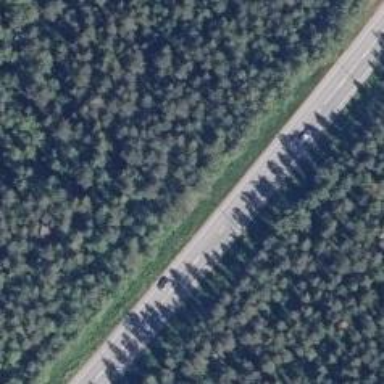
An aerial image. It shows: Asphalt road classified as trunk highway.